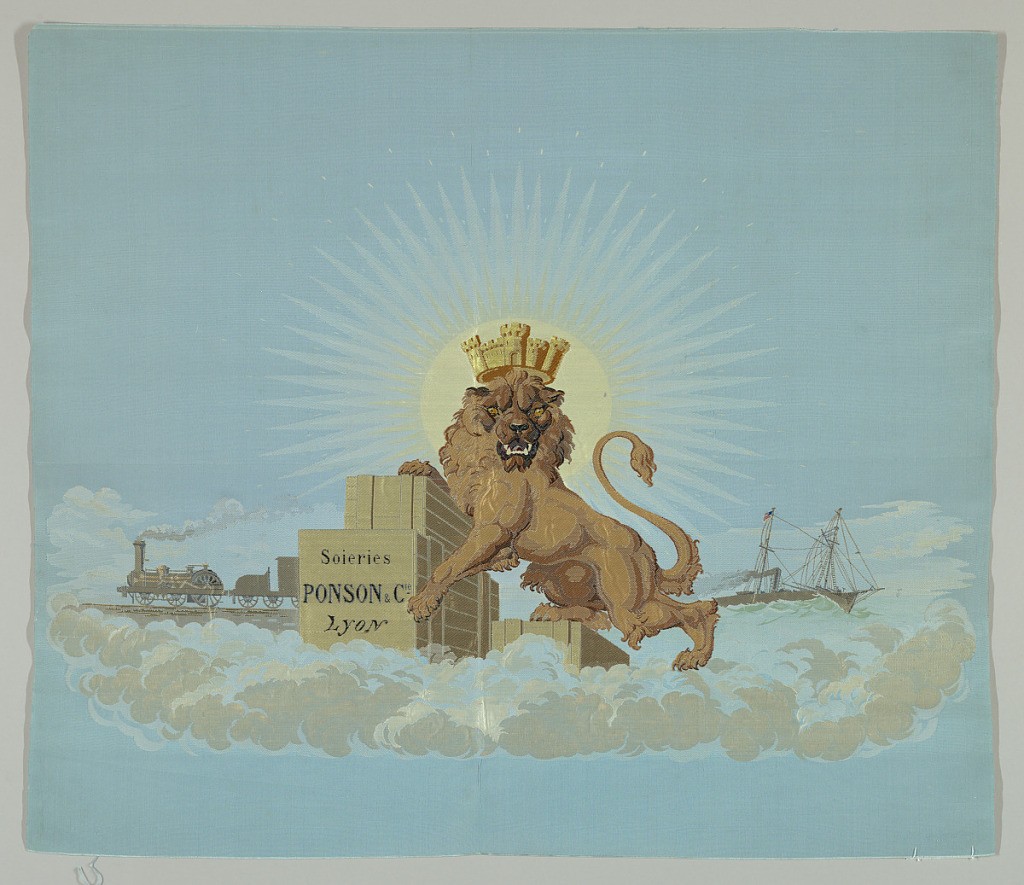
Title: Panel
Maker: Ponson et Cie
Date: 1850–1900
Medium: silk Technique: jacquard woven; predominantly warp-face plain weave (blue) with discontinuous supplementary wefts (multicolor) variously bound on the front and free-floating on the back
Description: A promotional panel for a silk weaving company has a crowned lion, taken from the coat-of-arms of Lyons, that stands on his hind legs on a floating cloud. A right paw rests on a stack of crates while the left one points to an inscription: "Soieries Ponson & Cie, Lyon. Behind the lion, on the right, is a steamship with an American flag. On the left is a locomotive. A brilliant rayed sun shines directly behind the lion's head.